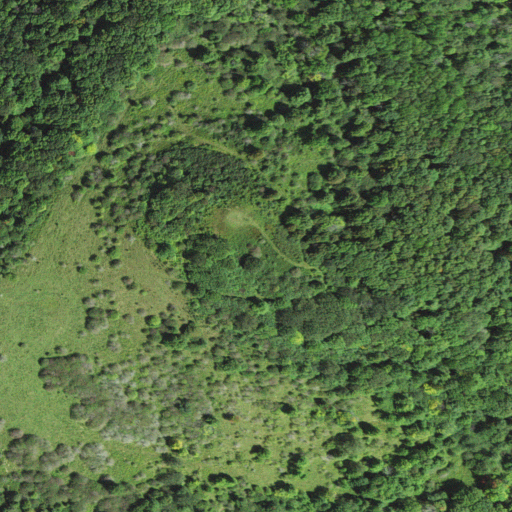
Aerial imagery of mountain in West Virginia named Brushheap Knob containing deciduous forest, shrub, and grassland